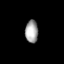
Tissue: lung
Cell type: Others
Senescence score: 0.2124
Nuclear area (px): 288
Mean DAPI intensity: 160.649